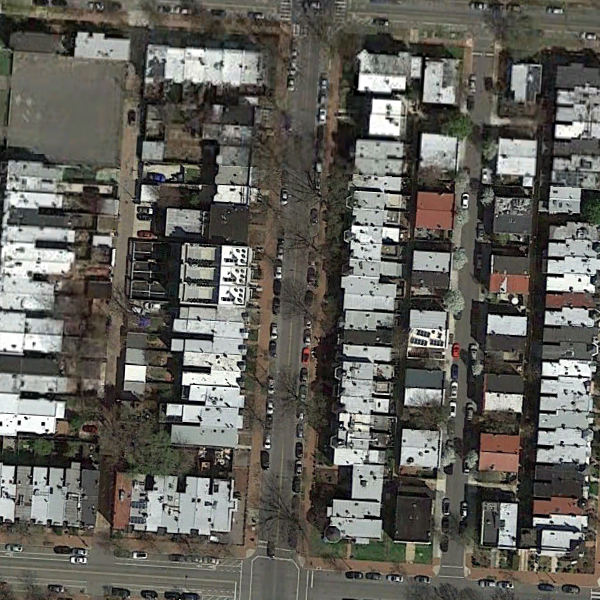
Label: DenseResidential